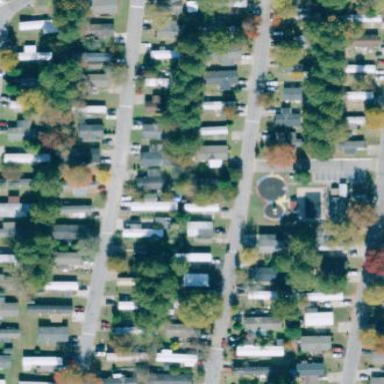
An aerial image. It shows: Residential area designated as trailer park.